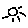
Label: sun